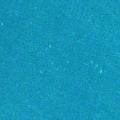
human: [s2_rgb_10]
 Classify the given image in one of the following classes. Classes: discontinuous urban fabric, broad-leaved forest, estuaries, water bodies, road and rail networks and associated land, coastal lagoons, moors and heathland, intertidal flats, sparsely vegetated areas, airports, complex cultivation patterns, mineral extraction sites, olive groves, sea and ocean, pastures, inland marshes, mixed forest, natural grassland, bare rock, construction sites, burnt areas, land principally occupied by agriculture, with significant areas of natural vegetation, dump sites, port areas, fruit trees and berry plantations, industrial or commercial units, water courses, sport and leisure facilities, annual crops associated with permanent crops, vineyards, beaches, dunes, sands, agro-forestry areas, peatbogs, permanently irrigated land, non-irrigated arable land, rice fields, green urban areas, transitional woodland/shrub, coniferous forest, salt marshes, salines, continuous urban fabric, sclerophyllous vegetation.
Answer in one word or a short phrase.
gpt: sea and ocean